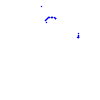
Particle: proton